高一 · 算术
《九章算术 - 衰分》中有如下问题:“今有甲持钱五百六十,乙持钱三百五十, 丙持钱一百八十, 凡三人俱出关, 关税百钱. 欲以钱数多少衰出之, 问各几何?”翻译为“今有甲持钱 560 ,乙持钱 350 , 丙持钱 180 ,甲、乙、丙三个人一起出关，关税共计 100 钱,要按个人带钱多少的比例交税, 问三人各应付多少税?”则下列说法中错误的是（ ）
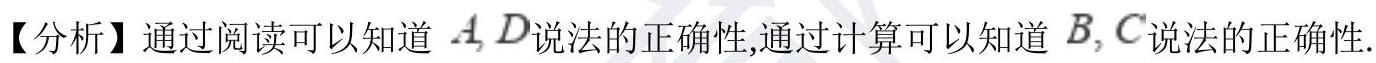
A. 甲付的税钱最多
B. 乙、丙两人付的税钱超过甲
C. 乙应出的税钱约为 32
D. 丙付的税钱最少
答案: B
解析: 甲付的税钱最多、丙付的税钱最少，可知 $A, D$ 正确;

乙、丙两人付的税钱占总税钱的 $\frac{35}{100}<\frac{1}{2}$ 不超过甲, 可知 $B$ 错误;

乙应出的税钱为 $100 \times \frac{350}{560+350+180} \approx 32$, 可知 $C$ 正确.

故答案为: B